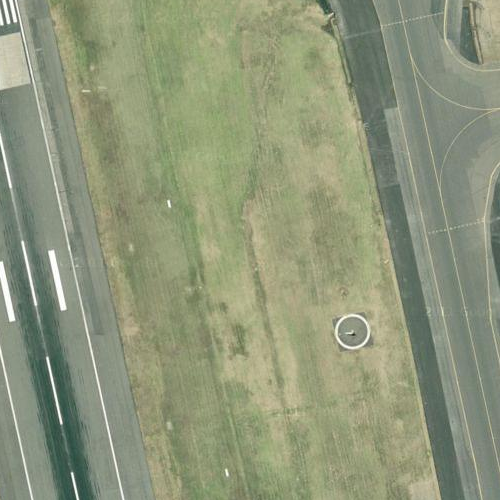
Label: sydney